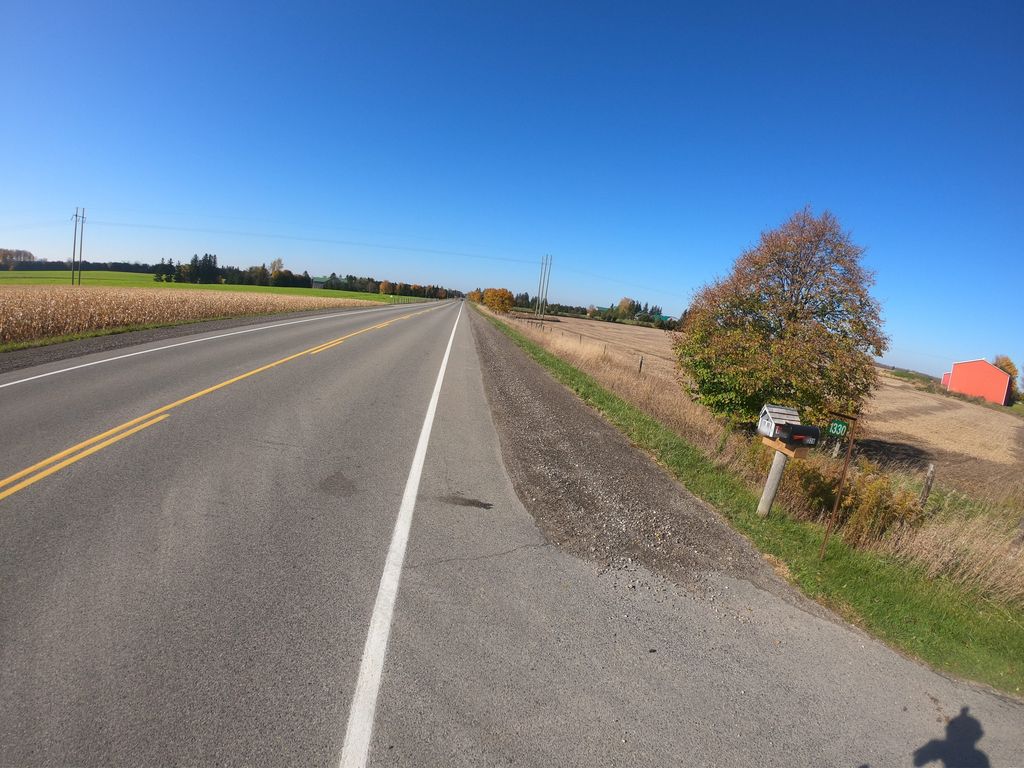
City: kitchener-waterloo